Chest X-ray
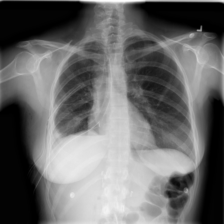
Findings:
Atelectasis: negative
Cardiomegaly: negative
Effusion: negative
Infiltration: negative
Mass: negative
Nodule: negative
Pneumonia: negative
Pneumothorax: negative
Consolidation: negative
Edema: negative
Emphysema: negative
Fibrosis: negative
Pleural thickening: negative
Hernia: negative